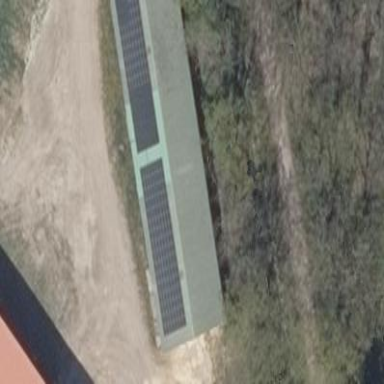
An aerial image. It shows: Solar photovoltaic panel generating electricity. It is small installation located on building.